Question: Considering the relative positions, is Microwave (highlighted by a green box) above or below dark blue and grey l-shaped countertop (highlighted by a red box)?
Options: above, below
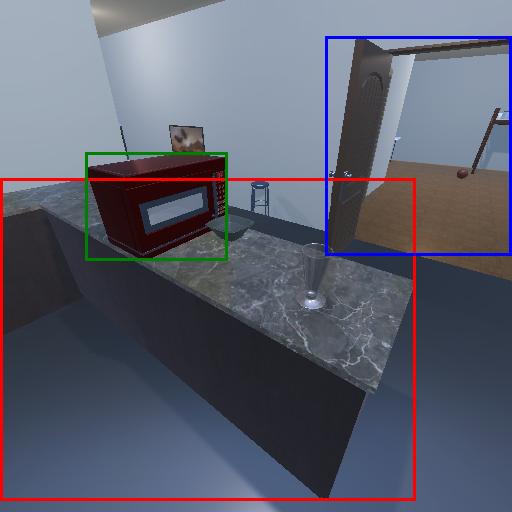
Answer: above